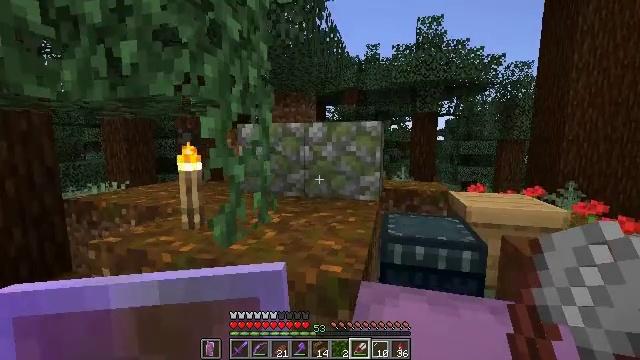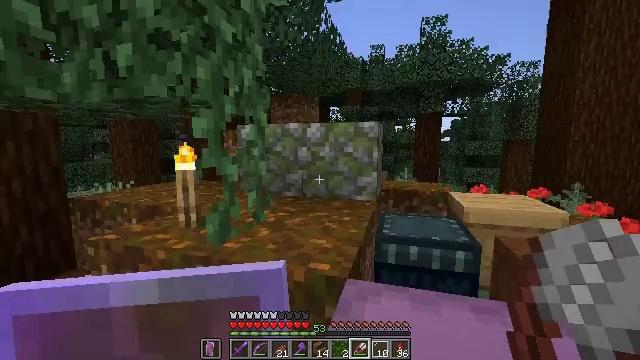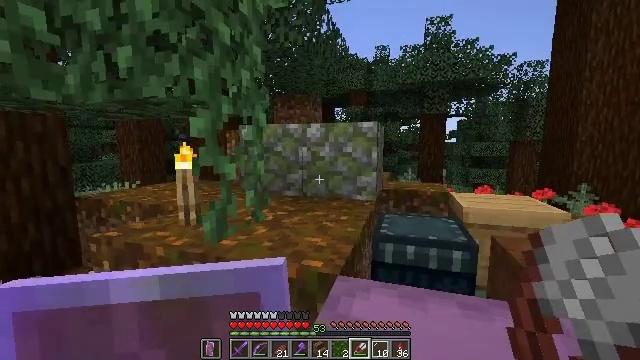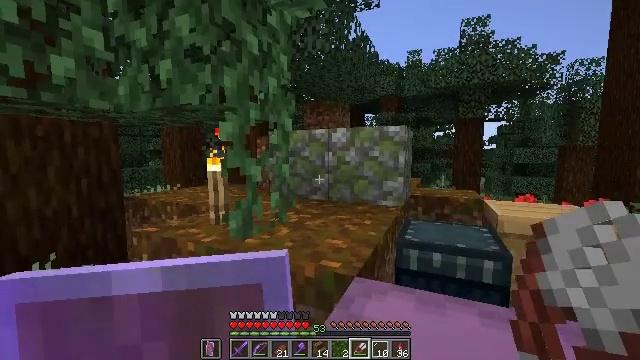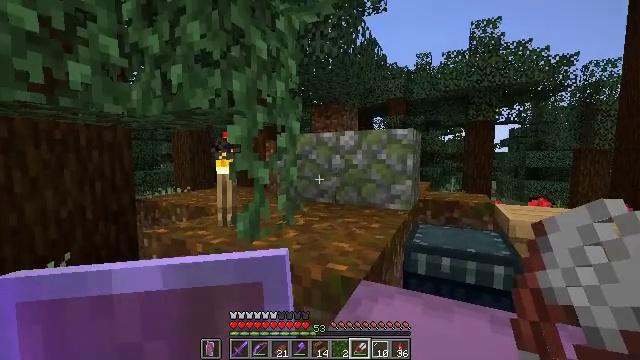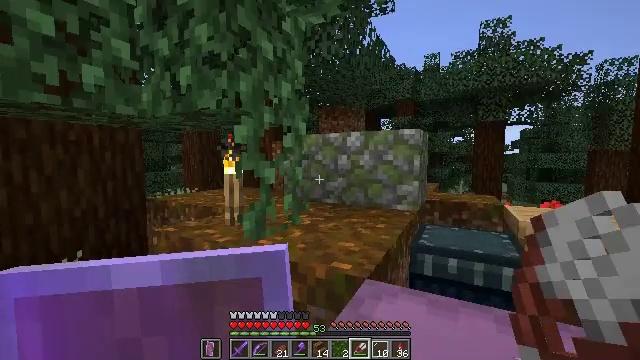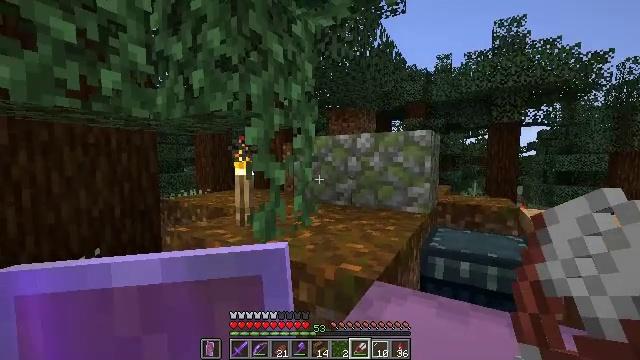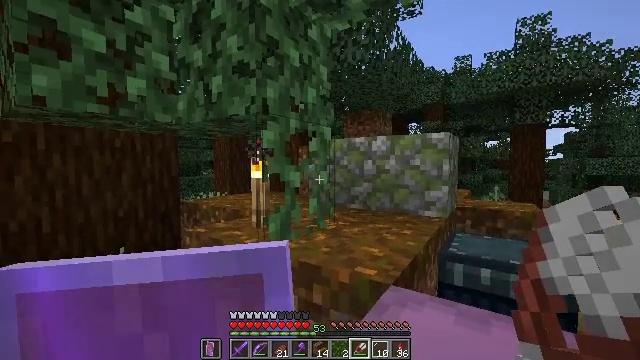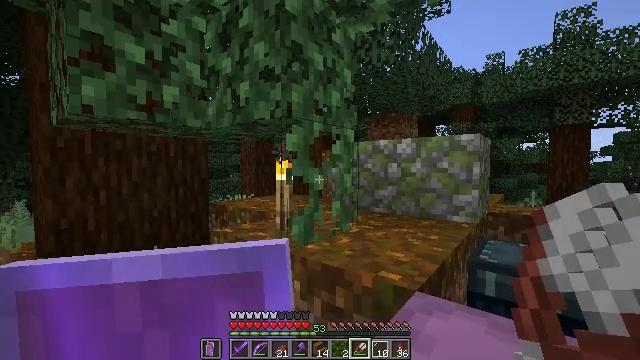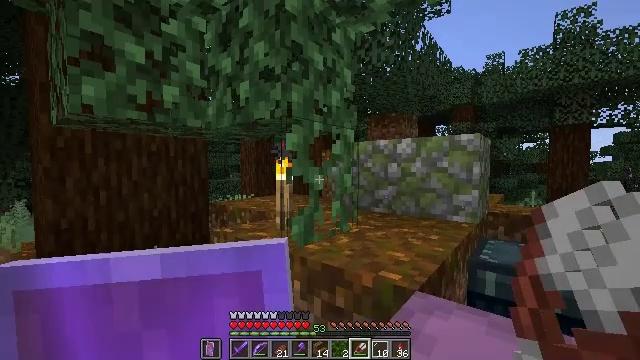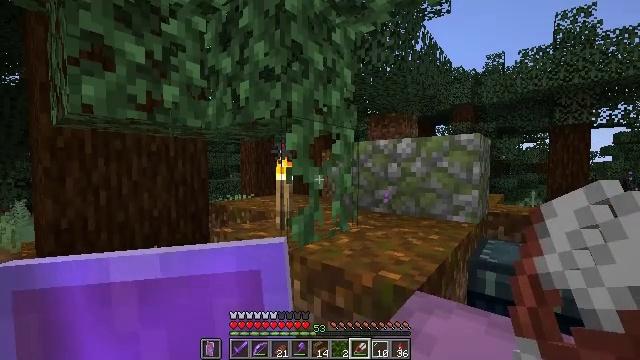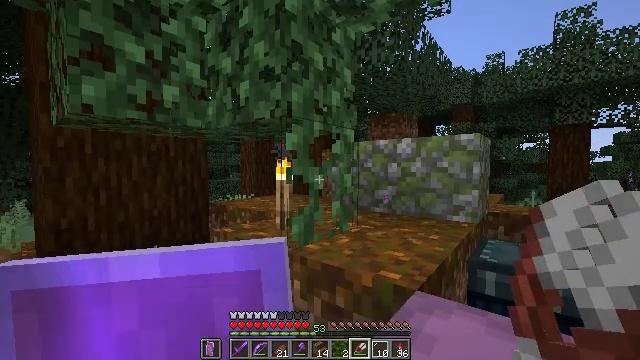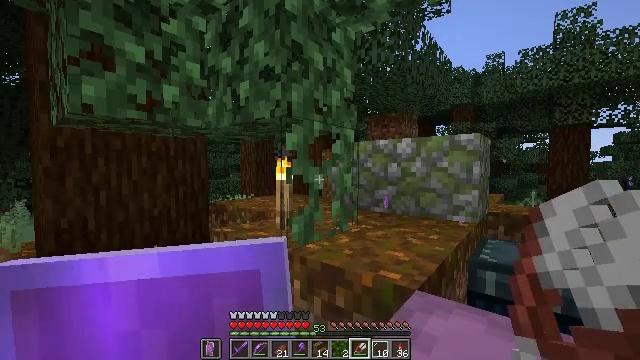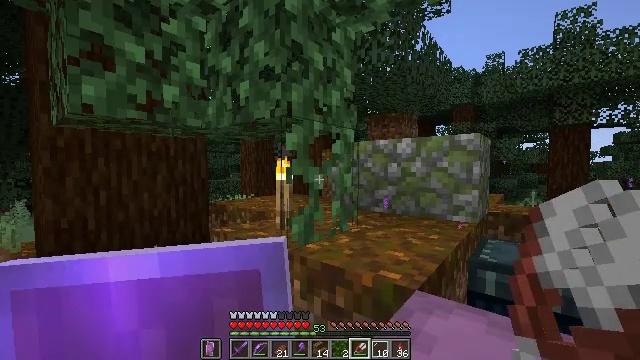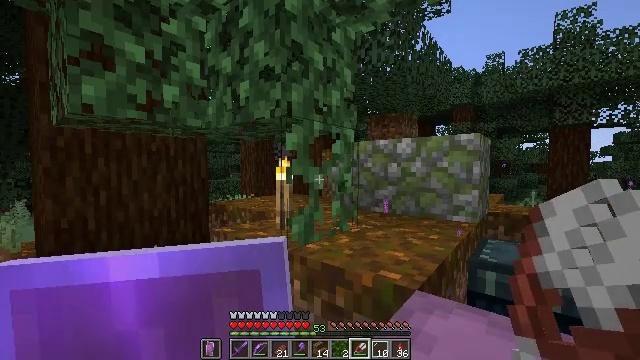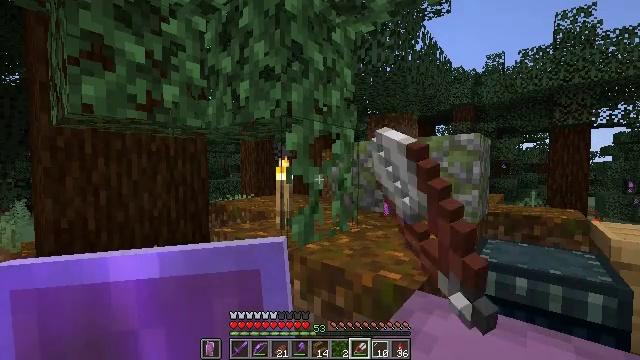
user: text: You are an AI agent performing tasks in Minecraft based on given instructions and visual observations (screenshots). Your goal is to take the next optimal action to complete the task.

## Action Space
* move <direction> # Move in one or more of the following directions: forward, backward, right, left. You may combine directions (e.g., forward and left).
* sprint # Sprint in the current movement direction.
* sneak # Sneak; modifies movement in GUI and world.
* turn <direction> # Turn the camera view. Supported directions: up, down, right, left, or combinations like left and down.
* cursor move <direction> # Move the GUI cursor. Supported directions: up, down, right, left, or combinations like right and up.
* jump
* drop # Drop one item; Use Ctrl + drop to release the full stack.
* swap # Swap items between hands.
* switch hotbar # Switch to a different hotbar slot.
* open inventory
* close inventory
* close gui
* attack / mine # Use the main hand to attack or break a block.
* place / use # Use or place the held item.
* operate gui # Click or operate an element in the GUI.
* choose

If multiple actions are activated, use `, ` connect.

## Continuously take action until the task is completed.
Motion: motion action
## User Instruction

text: Collect vines by mining them.
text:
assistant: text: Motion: turn left
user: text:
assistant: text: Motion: turn left
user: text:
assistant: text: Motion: turn left and up
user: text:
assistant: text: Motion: turn left
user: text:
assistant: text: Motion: turn left
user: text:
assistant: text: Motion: turn left
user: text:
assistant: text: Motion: turn left
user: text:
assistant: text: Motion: turn left
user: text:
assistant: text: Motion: no_op
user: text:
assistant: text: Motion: no_op
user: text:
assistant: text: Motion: no_op
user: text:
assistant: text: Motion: no_op
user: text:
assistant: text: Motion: no_op
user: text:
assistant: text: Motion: attack / mine
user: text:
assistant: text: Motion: attack / mine
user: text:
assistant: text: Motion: attack / mine
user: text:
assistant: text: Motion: attack / mine
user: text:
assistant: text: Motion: attack / mine
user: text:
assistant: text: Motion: attack / mine
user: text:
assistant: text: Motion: attack / mine
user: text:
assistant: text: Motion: attack / mine
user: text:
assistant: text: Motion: attack / mine
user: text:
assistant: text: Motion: attack / mine
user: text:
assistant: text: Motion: attack / mine
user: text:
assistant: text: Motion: attack / mine
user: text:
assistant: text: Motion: attack / mine
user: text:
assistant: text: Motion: no_op
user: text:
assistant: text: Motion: no_op
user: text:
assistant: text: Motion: move forward
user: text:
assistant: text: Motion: move forward